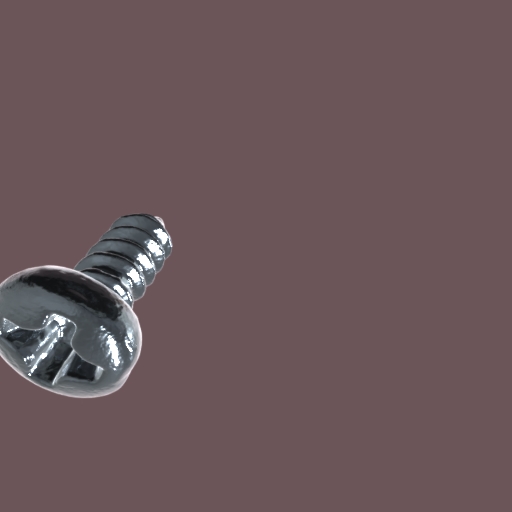
Label: screw